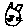
Label: cat